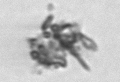
Label: detritus